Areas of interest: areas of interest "Yi Xin Jewelry Factory"
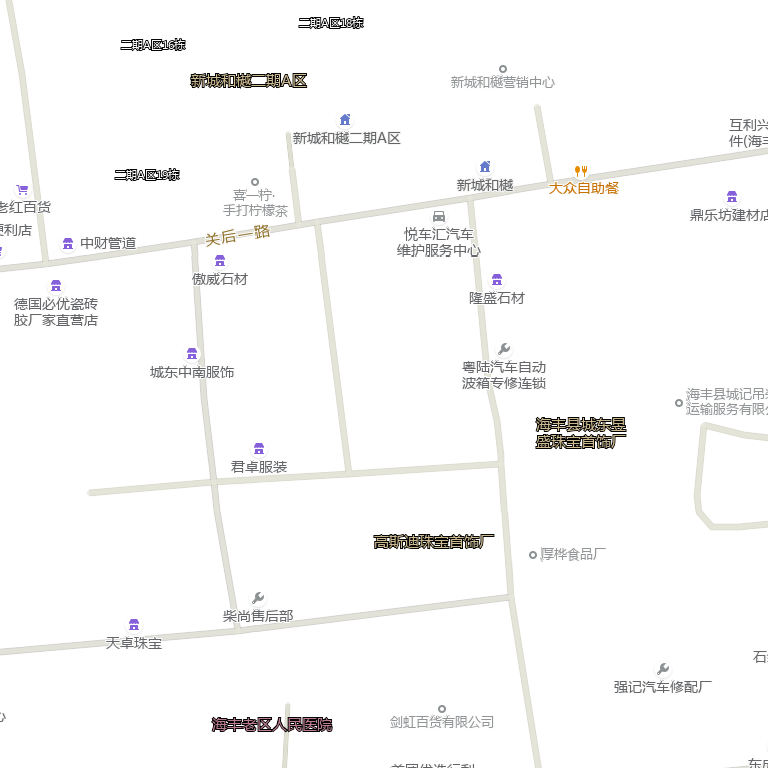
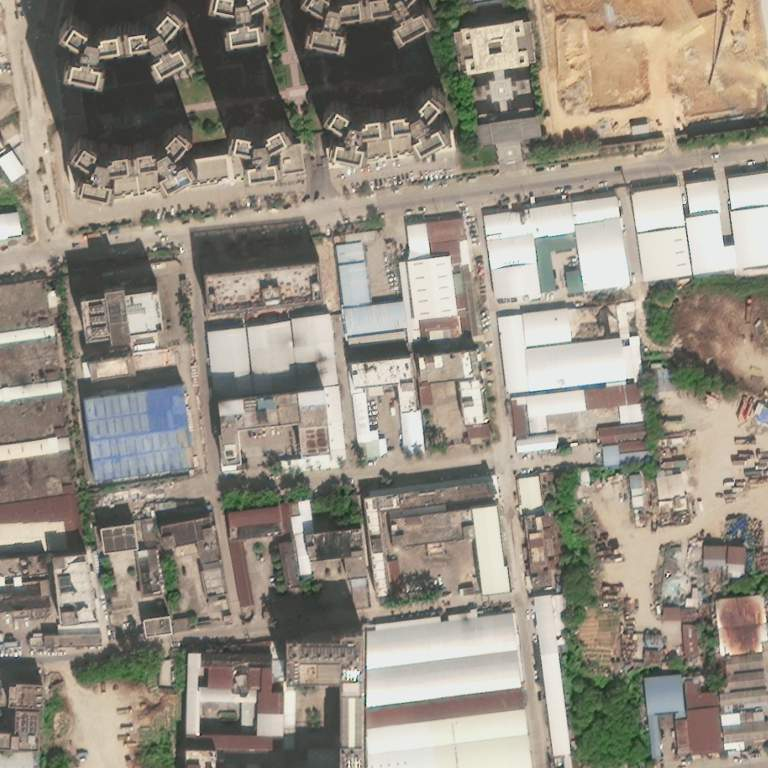